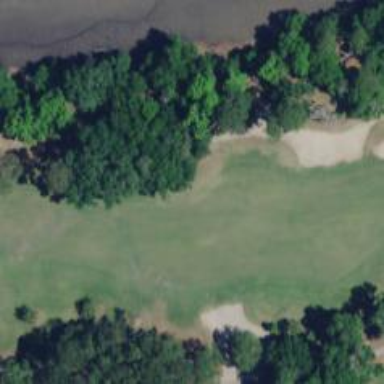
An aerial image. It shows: View of golf hole.